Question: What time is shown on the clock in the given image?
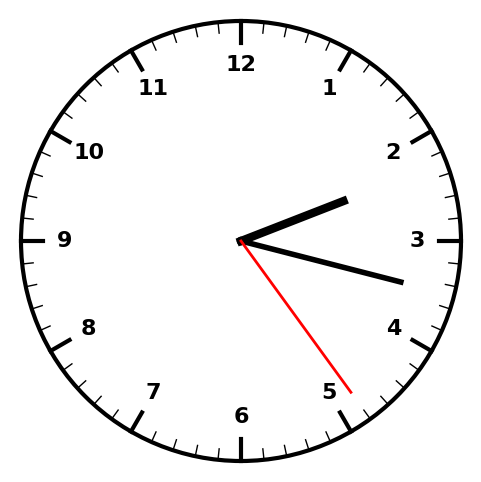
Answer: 02:17:24